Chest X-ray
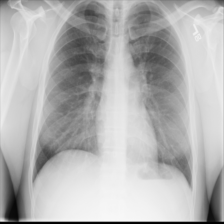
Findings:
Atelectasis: negative
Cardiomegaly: negative
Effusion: negative
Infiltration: negative
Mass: negative
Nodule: negative
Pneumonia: negative
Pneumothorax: negative
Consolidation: negative
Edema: negative
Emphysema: negative
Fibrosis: negative
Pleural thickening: negative
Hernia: negative